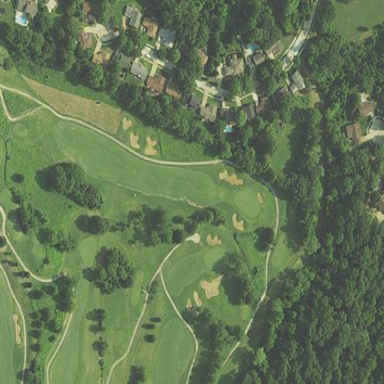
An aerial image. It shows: Scenic golf fairway.